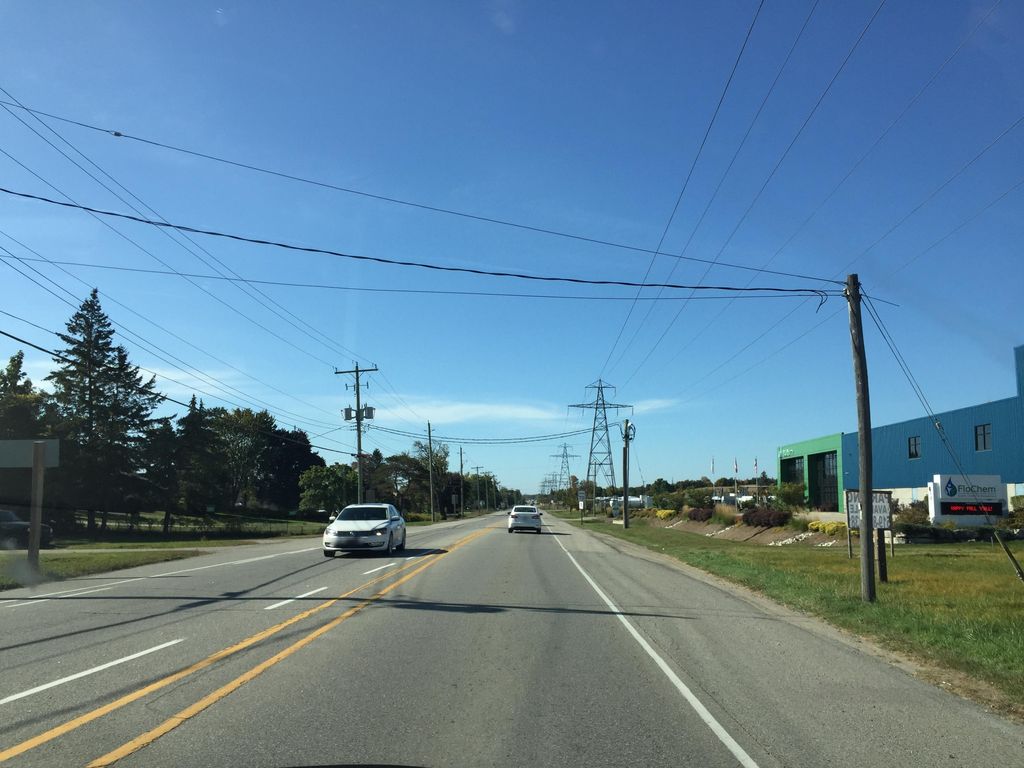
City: kitchener-waterloo